Interaction volume radius: 5 \u00c5
Interaction volume height: 25 \u00c5
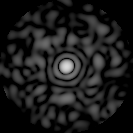
Disorder parameter: 0.8059